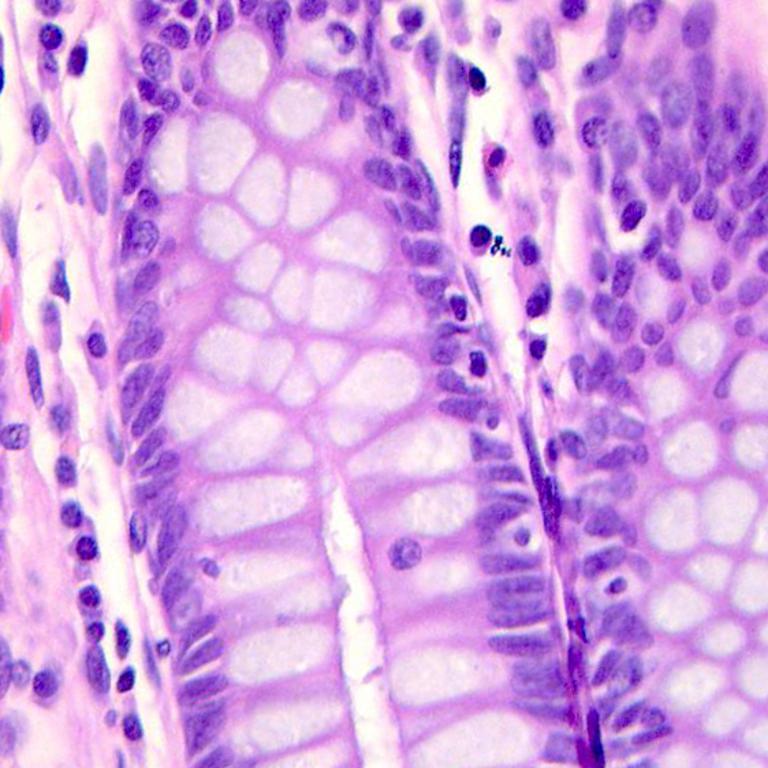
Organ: colon
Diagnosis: benign